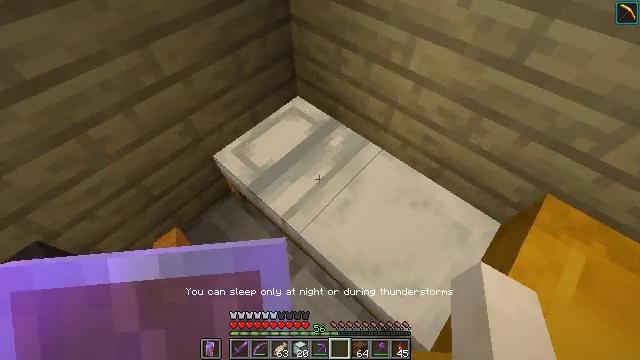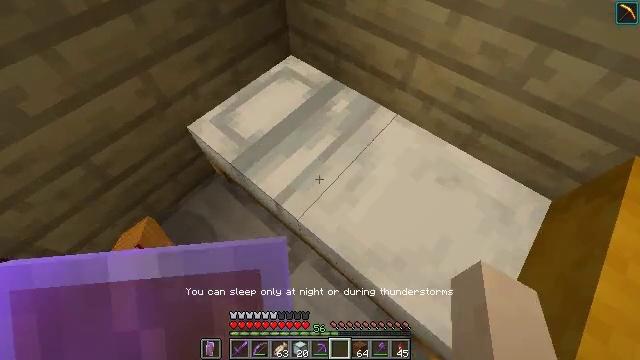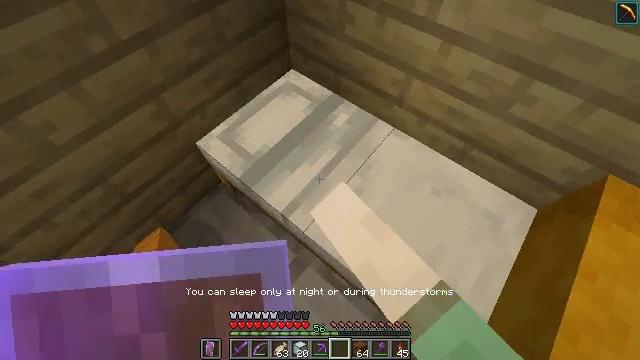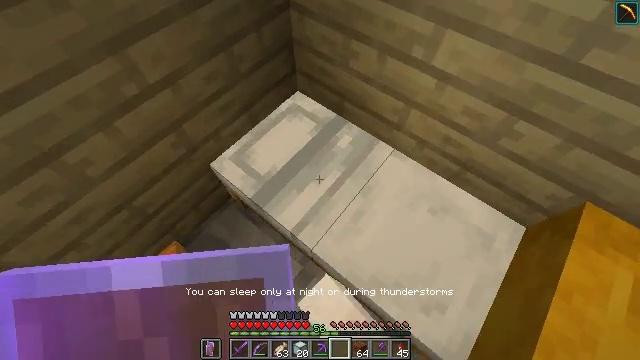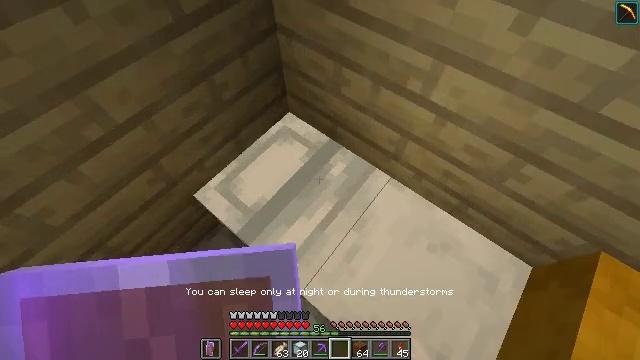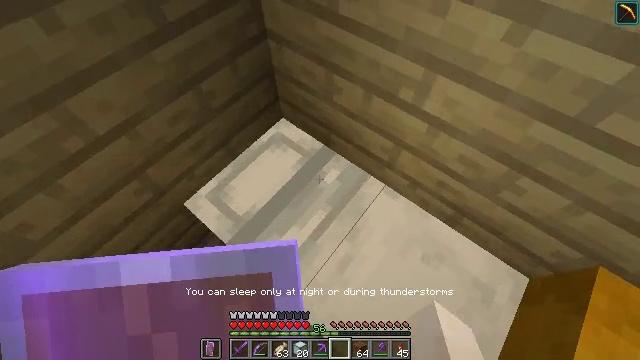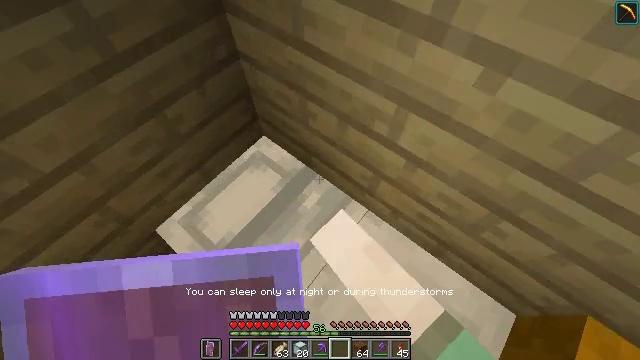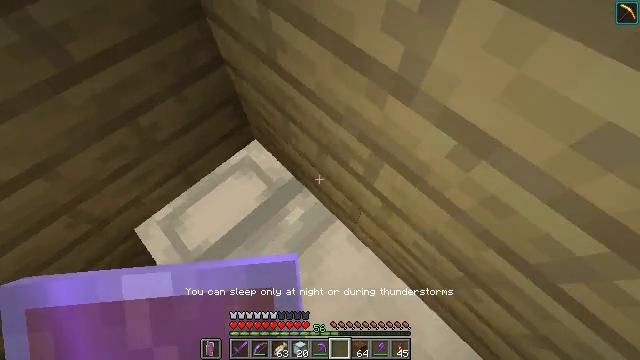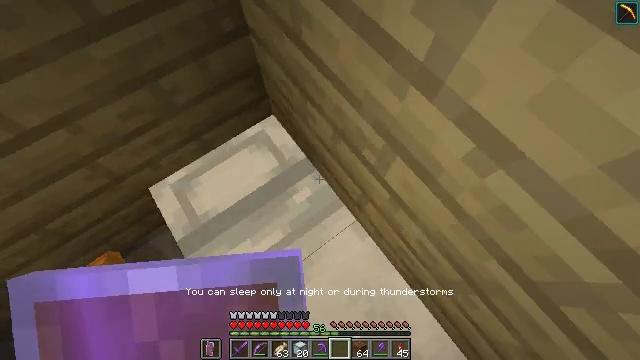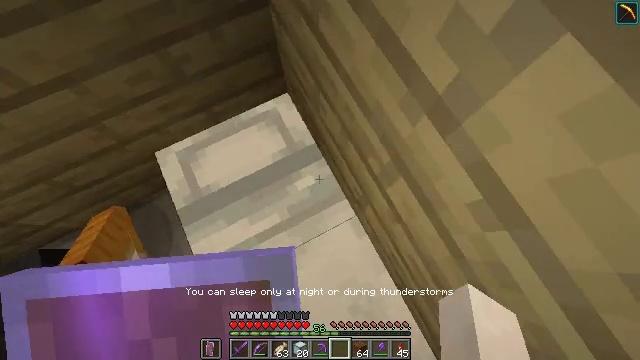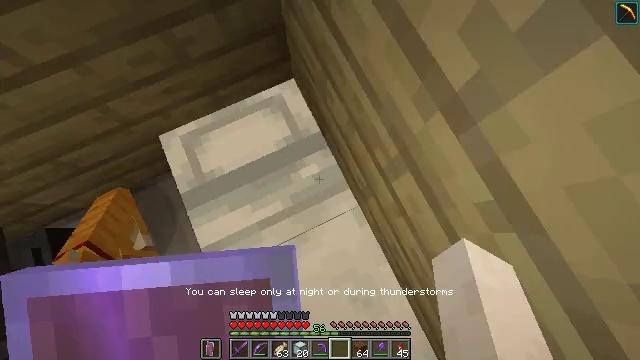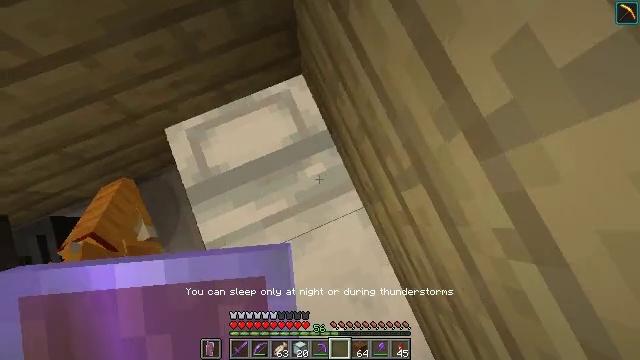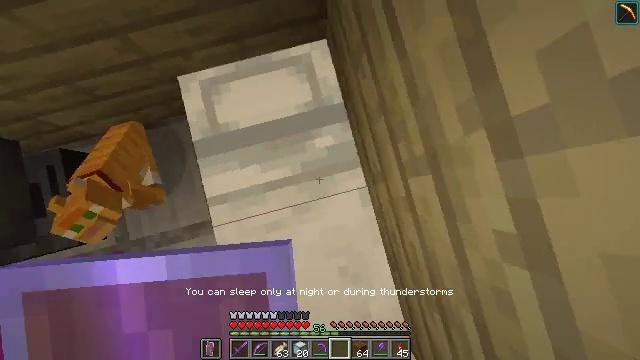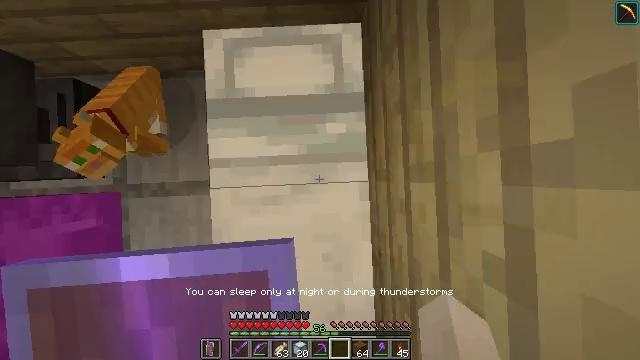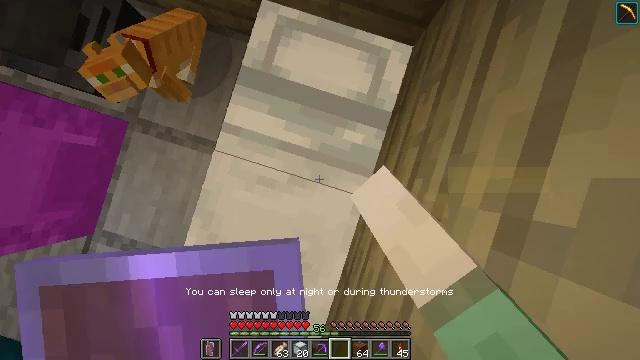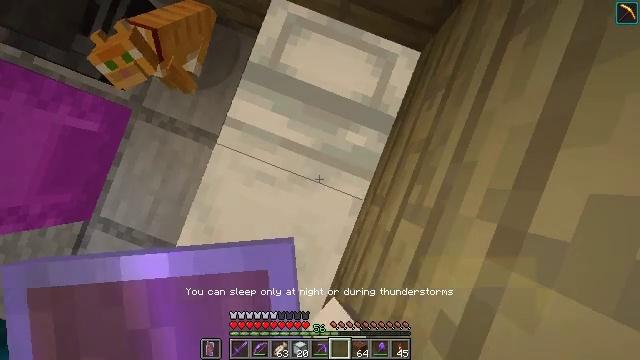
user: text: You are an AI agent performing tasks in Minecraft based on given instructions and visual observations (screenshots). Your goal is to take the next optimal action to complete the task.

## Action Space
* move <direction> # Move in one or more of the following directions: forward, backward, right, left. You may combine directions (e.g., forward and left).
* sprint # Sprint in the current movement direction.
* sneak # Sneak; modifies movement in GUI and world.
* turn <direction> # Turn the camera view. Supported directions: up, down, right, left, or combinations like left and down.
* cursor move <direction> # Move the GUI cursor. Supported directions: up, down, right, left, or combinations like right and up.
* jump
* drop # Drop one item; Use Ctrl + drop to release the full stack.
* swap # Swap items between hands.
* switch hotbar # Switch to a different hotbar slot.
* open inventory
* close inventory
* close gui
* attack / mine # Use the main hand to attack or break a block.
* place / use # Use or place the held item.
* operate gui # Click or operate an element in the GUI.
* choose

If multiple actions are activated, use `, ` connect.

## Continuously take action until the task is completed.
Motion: motion action
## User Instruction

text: Combine brown wool in the crafting table for a brown carpet.
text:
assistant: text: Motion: move forward, turn right and down, use / place
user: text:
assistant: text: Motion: move forward, turn right and down, use / place
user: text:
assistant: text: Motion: move forward and move right, use / place
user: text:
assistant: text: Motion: move forward and move right, use / place
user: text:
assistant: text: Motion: move forward and move right, use / place
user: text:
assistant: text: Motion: move forward and move right, use / place
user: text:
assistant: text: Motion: move forward and move right, turn left and down, use / place
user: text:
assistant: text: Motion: move forward and move right, turn left and down, use / place
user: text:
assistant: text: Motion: move forward, turn left and down, use / place
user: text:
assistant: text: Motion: turn left and down, use / place
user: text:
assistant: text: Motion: turn left and down, use / place
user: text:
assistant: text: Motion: turn left and down, use / place
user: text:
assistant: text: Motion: turn left and down, use / place
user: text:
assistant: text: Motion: turn left and down, use / place
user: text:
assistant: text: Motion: turn left, use / place
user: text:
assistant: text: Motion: use / place
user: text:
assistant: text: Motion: use / place
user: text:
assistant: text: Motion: use / place
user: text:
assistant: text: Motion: use / place
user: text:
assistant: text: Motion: use / place
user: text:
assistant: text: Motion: use / place
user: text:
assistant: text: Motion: use / place
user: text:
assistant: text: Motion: use / place
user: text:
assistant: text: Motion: use / place
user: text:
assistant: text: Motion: use / place
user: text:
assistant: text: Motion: use / place
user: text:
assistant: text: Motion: use / place
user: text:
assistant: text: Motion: use / place
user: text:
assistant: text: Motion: use / place
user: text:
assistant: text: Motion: use / place